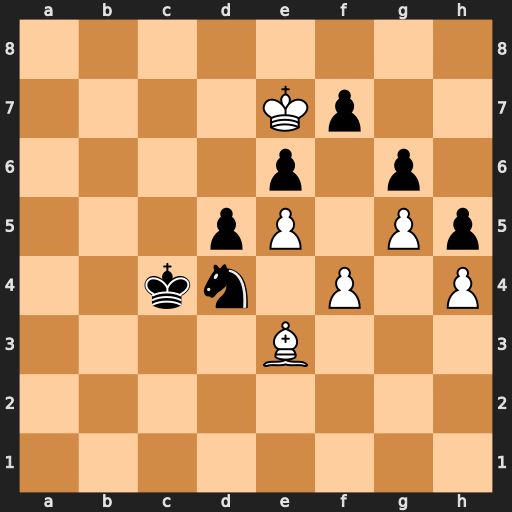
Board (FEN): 8/4Kp2/4p1p1/3pP1Pp/2kn1P1P/4B3/8/8
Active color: w
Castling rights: -
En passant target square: -
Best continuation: Bxd4 Kxd4 Kxf7